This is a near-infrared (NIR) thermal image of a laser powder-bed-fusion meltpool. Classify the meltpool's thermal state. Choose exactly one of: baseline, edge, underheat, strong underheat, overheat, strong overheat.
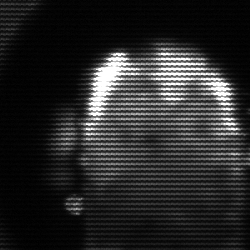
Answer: baseline